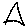
Label: triangle